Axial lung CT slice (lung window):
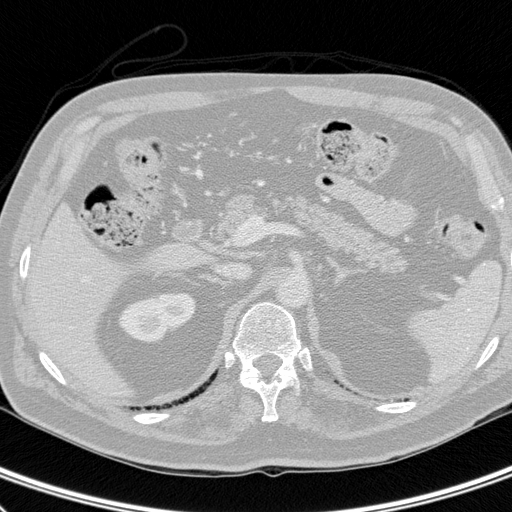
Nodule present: no